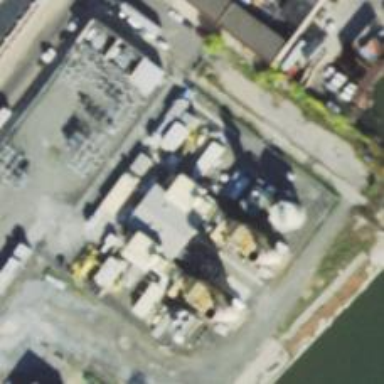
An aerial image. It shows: Gas turbine generator powered by gas.